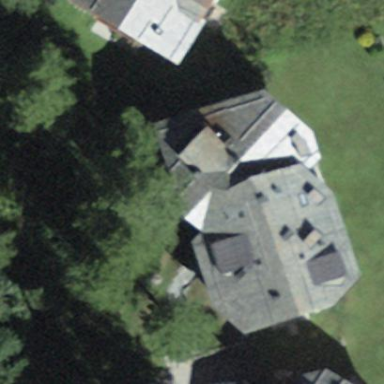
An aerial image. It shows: Part of building.